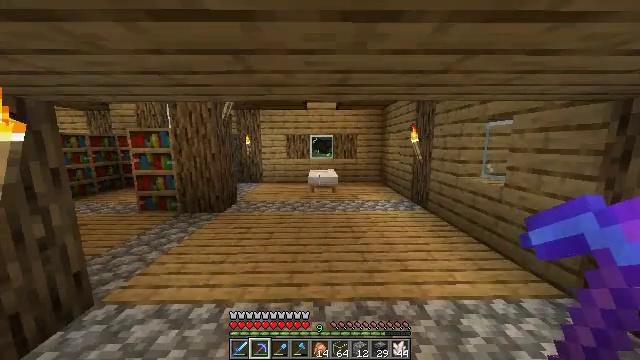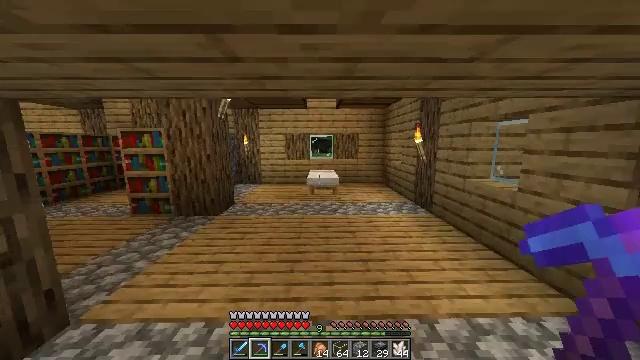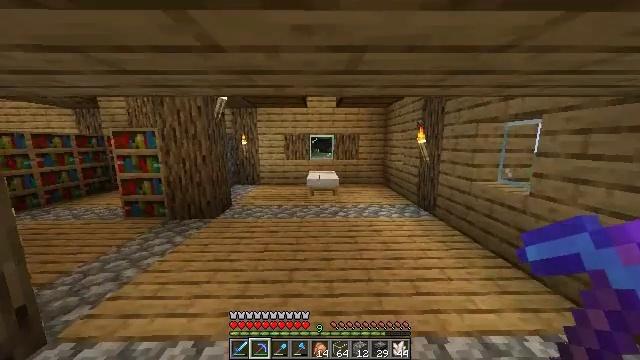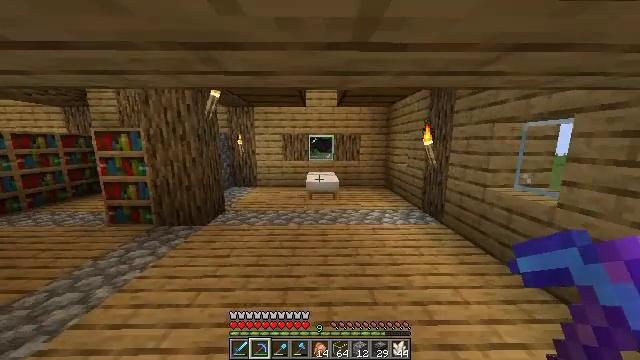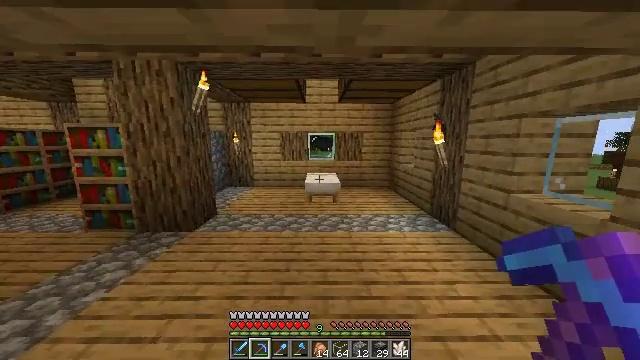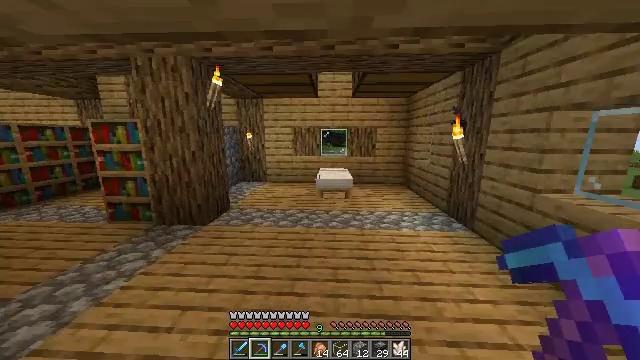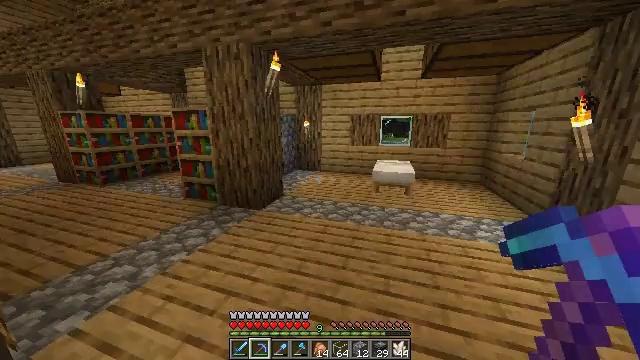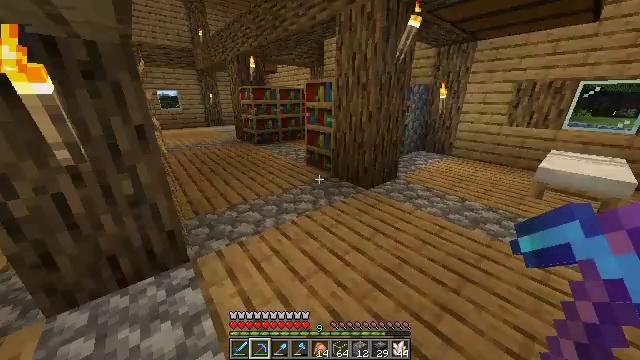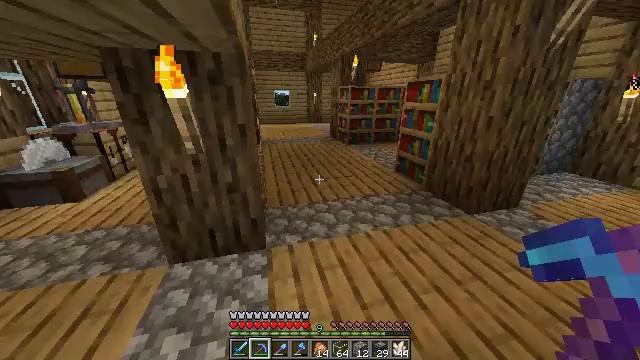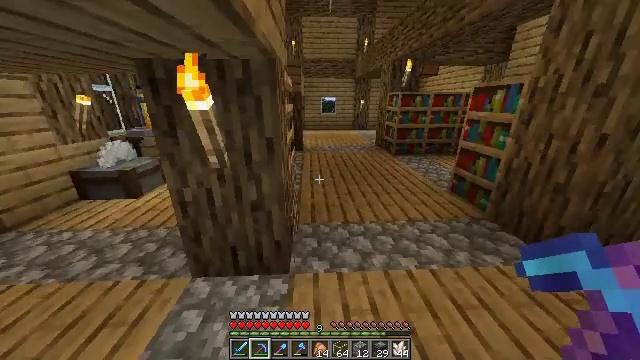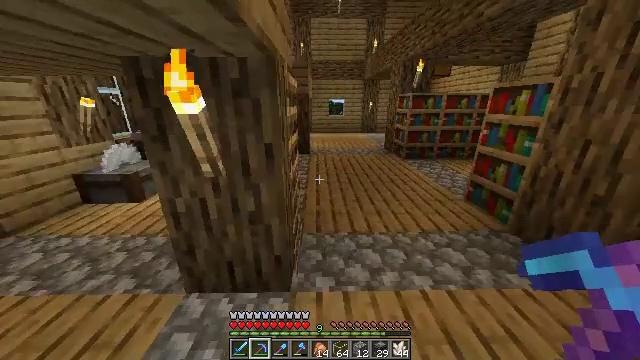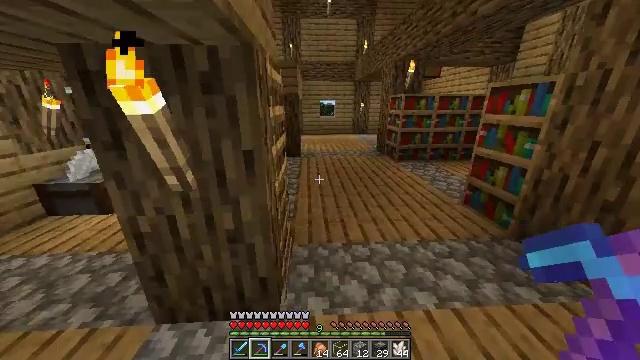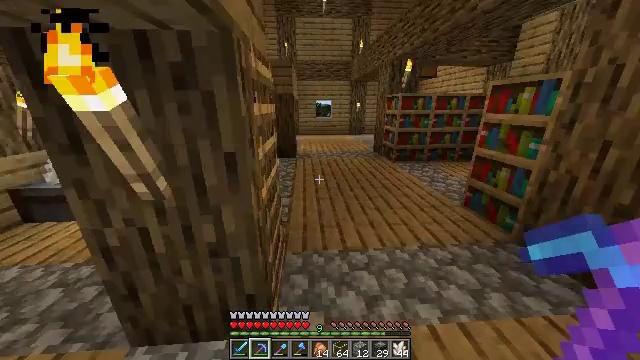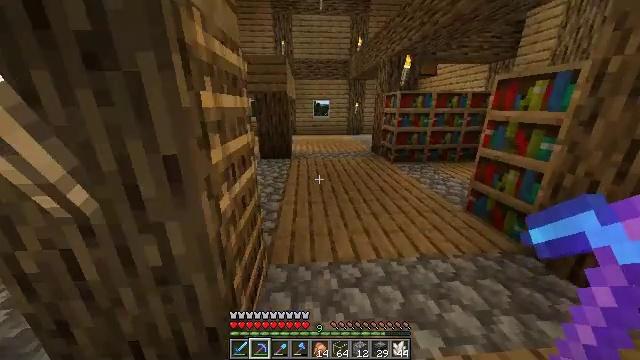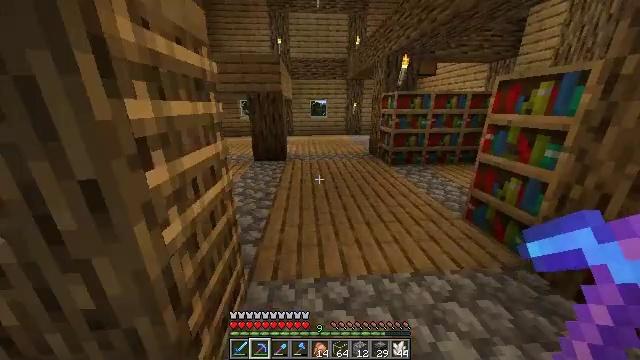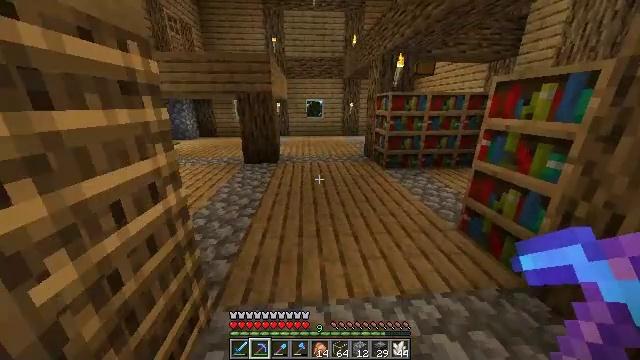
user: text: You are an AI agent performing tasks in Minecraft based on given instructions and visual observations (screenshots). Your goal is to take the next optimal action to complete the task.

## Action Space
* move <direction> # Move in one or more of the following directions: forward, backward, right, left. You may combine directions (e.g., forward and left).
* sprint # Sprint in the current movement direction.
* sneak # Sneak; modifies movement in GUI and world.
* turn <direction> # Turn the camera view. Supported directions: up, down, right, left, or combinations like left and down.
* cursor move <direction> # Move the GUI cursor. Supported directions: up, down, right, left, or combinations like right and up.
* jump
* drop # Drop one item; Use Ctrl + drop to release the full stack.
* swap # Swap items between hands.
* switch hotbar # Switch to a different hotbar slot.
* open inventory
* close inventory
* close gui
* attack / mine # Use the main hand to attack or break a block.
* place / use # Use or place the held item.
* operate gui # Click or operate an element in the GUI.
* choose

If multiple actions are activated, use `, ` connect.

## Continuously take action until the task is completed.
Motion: motion action
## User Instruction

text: Form an observer with the crafting table.
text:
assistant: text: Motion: move forward
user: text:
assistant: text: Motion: move forward
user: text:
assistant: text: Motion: move forward, sprint
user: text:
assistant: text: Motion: move forward, sprint
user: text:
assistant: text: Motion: move forward, sprint, turn left and down
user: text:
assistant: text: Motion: move forward, sprint, turn left and down
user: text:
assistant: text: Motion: move forward, turn left and down
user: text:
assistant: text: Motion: move forward, turn left
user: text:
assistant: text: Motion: move forward, turn left and up
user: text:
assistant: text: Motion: move forward, turn left
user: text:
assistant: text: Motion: move forward, turn right
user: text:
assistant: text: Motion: move forward and move right
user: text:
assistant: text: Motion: move forward and move right
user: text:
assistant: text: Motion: move forward and move right
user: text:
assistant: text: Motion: move forward and move right
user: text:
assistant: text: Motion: move forward and move right, sprint
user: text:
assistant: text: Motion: move forward and move right, sprint, turn left and up
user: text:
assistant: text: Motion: move forward and move right, sprint, turn left
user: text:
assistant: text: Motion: move forward and move right, sprint, turn left and up
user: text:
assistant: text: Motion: move forward and move right, sprint, turn left
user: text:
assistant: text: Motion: move forward and move right, sprint, turn left
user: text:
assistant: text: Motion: move forward and move right, sprint, turn left
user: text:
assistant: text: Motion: move forward, sprint, turn left
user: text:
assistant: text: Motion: move forward, sprint, turn left
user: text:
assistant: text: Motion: move forward
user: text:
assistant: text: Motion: move forward
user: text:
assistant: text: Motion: move forward
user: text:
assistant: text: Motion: move forward
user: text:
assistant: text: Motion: move forward, turn left
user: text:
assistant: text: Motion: move forward and move right, turn left and down